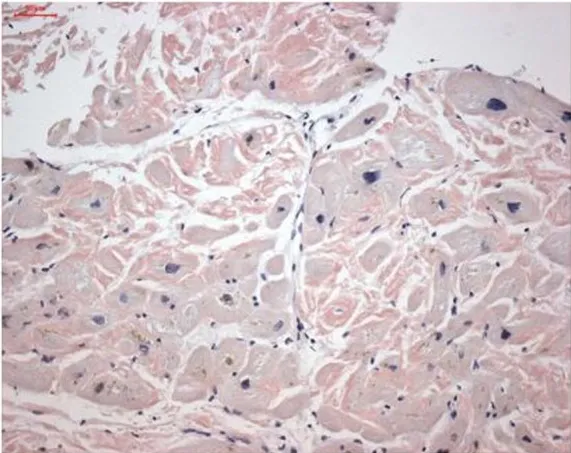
Amyloid deposits in the patient's biopsy. Courtesy of Dirk Lassner, IKDT.
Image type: pathology (congo_red)